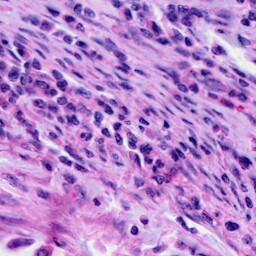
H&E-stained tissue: Cervix